Echo time (TE): 1.5 ms
Repetition time (TR): 3.1 ms
Flip angle: 55 degrees
Bandwidth: 1040 Hz
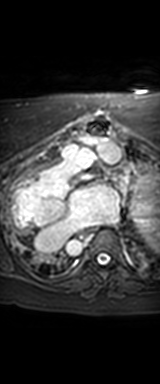
Patient age (years): 52
Disease severity: severe
Diagnoses: ASD|BilateralSVC|CMRArtifactPA|Rastelli
Cardiac structures present: LV (left ventricle), RV (right ventricle), LA (left atrium), RA (right atrium), AO (aorta), PA (pulmonary artery), SVC (superior vena cava), IVC (inferior vena cava)